Question: I am writing a simple client to authenticate user via LDAP. I am using OpenLDAP libraries. The application simply searches for the user in the LDAP server and bind the user.
While configuring LDAP server (OpenLDAP) for <URL>, I came across -
> LDAP over TLS/SSL (ldaps://) is deprecated in favour of StartTLS. The
latter refers to an existing LDAP session (listening on TCP port 389)
becoming protected by TLS/SSL whereas LDAPS, like HTTPS, is a distinct
encrypted-from-the-start protocol that operates over TCP port 636.
Does this mean that the LDAP client I am writing is OK not to have an option for selecting the encryption type? Is this deprecated?
Here is the wire-frame I am about to implement in couple of days:

Any thoughts and suggestions?
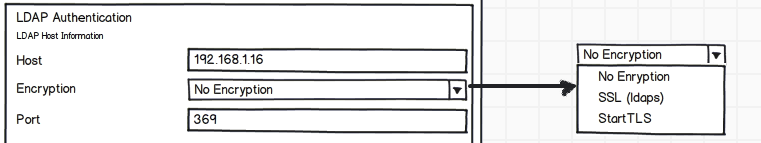
Answer: It means you should use one of those types. It doesn't mean you need a UI option to select it.